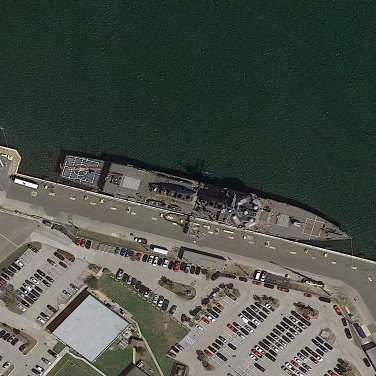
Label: Arleigh_Burke-class_destroyer